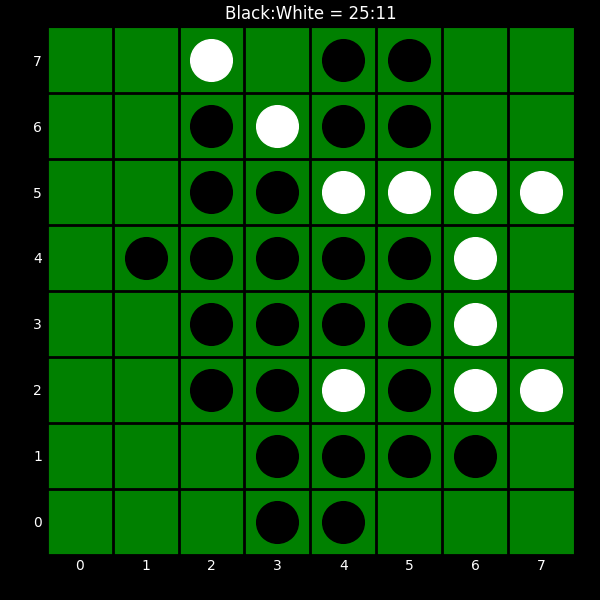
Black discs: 25
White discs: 11